Question: I have a situation where I need to set a list of images and I am unable to do that cause I am not aware on how to pass a list of string array to a bitmap.
'''
private void setImageBit(String item, ImageView imageView){
path = android.os.Environment.getExternalStorageDirectory() + File.separator + "Pictures" + File.separator + "SanPics2";
File file = new File(path,"Image 5.jpg");
String item = file.toString();
Bitmap bitmap = BitmapFactory.decodeFile(item);
float i = ((float) imageWidth) / ((float) bitmap.getWidth());
float imageHeight = i * (bitmap.getHeight());
FrameLayout.LayoutParams params = (FrameLayout.LayoutParams) imageView.getLayoutParams();
params.height = (int) imageHeight;
params.width = (int) imageWidth;
imageView.setLayoutParams(params);
imageView.setImageBitmap(bitmap);
}
'''
I know for a fact that the above code would set only the specified "Image 5.jpg" but I would require more images to be set in a . See below for example. I want to set images taken from a camera in the below depicted view dynamically. But I am unable to achieve that.

I have also tried 'decodeByteArray()' which would get array(I would pass the list of path in array) but that doesn't seem to work either cause converting string path to byte doesn't work as expected. And also that I have tried the following
'''
path = android.os.Environment.getExternalStorageDirectory() + File.separator + "Pictures" + File.separator + "SanPics2";
File file = new File(path);
Bitmap bitmap = BitmapFactory.decodeFile(path);
imageView.setImageBitmap(bitmap);
'''
But this seems to return a empty set of images. A blank white page with no image. I would be glad to provide you with more code if required. Any help would be highly appreciated. Thanks in advance and feel free to ask for any clarifications.
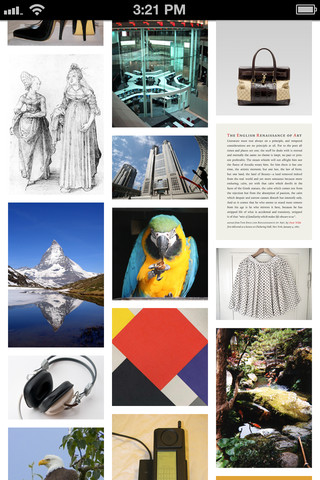
Answer: You just need to create ArrayList with Bitmap like below:
'''
ArrayList<Bitmap> img_bitmap
'''
and now, just load one by one images using below function and store it into bitmap arrylist like below:
'''
public static Bitmap ImgBitFromFile(String file_name) {
File imgFile = new File(
"/data/data/package/app_my_sub_dir/images/" + file_name);
//System.out.println("Image Exists:::" + imgFile.getAbsolutePath().toString());
if (imgFile.exists()) {
// System.gc();
Bitmap myBitmap = BitmapFactory.decodeFile(imgFile
.getAbsolutePath());
//System.out.println("Image Exists:::");
return myBitmap;
}
return null;
}
'''
and store into bitmap arraylist like below:
'''
for (int i = 0; i < c.getCount(); i++) {
if(c.getString(3)!="") {
img_bitmap.add(ImgBitFromFile(c.getString(5)));//Image path from Database
img_name.add(c.getString(3));
}
c.moveToNext();
}
'''
and at the end load one by one images into your grid view ImageAdapter.